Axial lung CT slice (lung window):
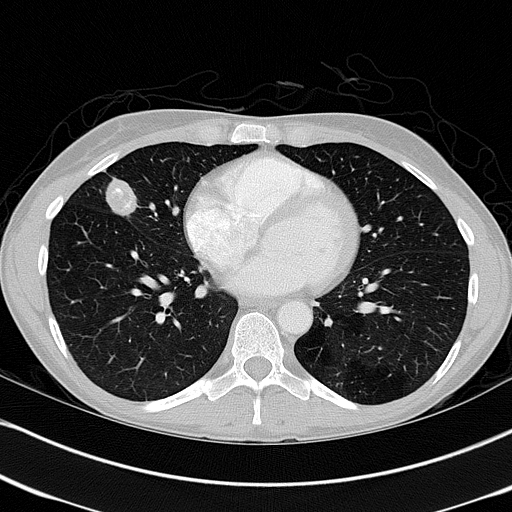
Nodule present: yes
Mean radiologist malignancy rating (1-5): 3